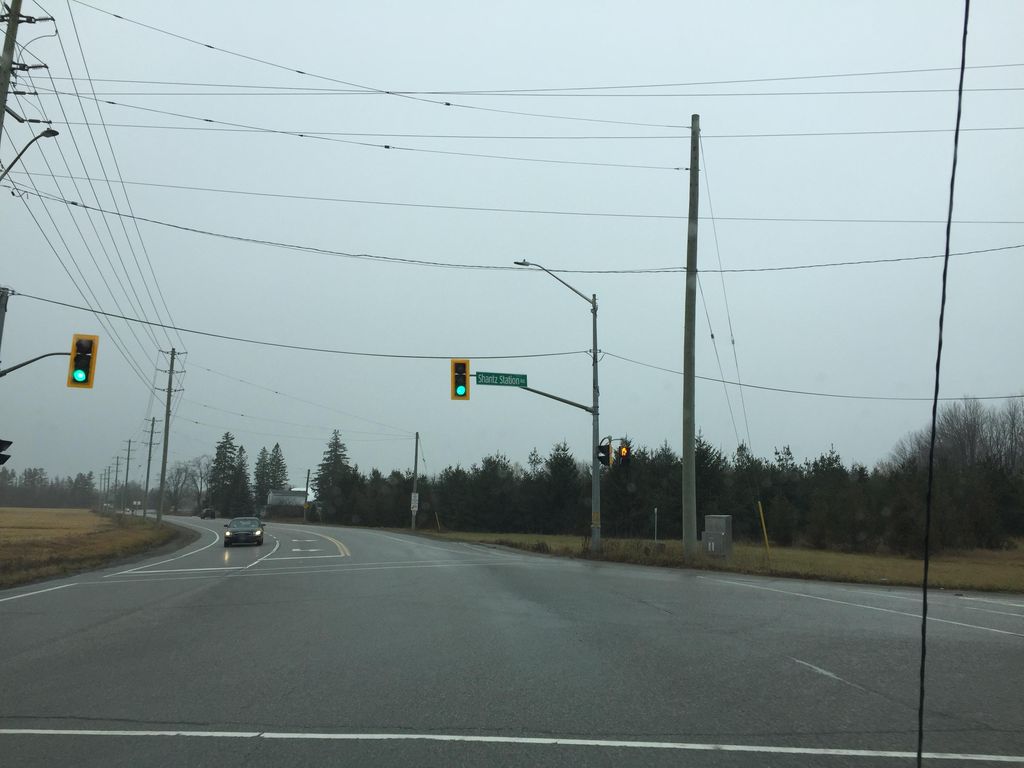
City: kitchener-waterloo